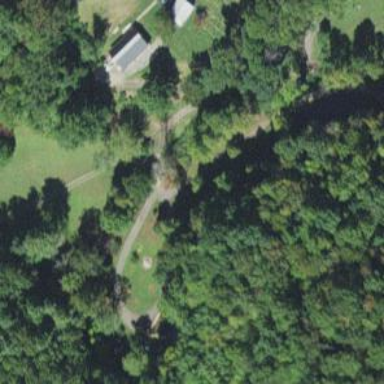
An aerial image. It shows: Driveway bridge connecting two areas.